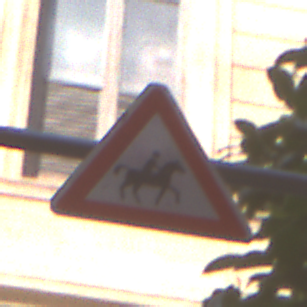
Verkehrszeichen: ReiterLinks
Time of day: MorningAfternoon
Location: Outdoor (Urban)
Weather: Clear
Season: NotSpecified
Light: Natural